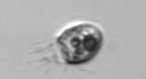
Label: Balanion